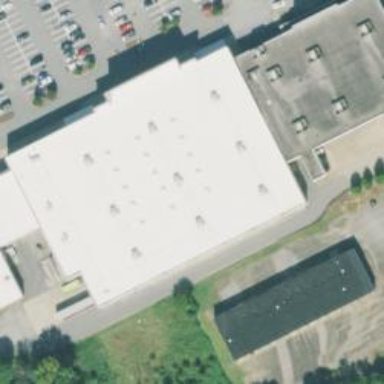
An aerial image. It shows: Retail building.